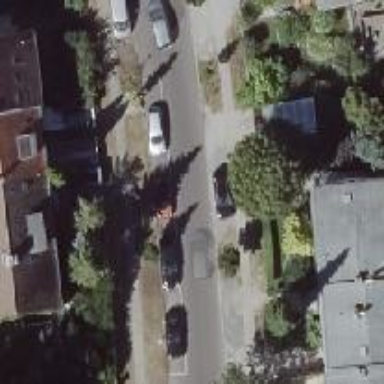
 surfaced with sett. Parallel parking orientation with parking lane on the left side."